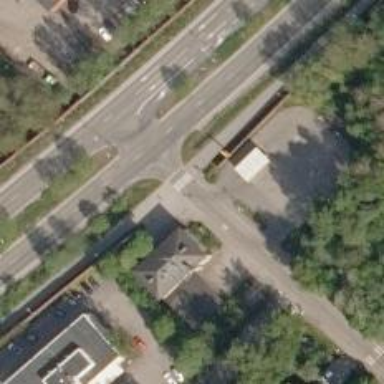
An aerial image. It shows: Road with "give way" sign.